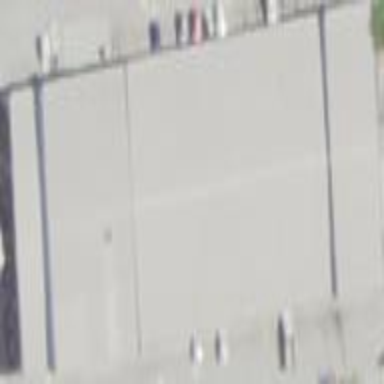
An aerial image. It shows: Commercial building.